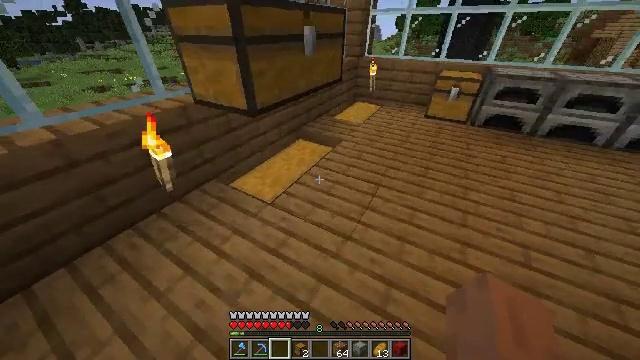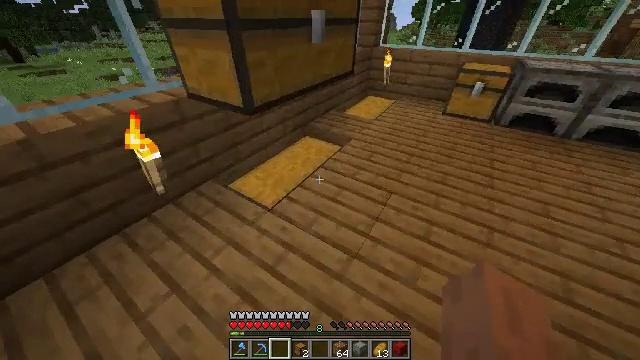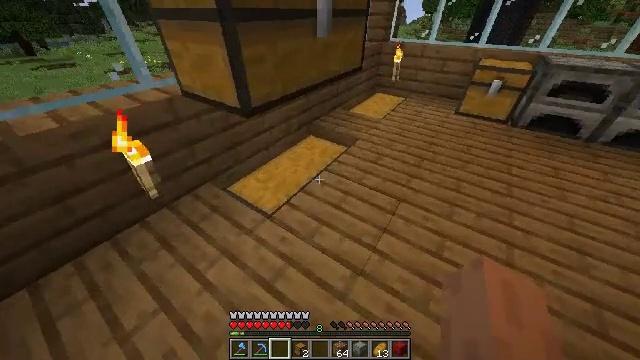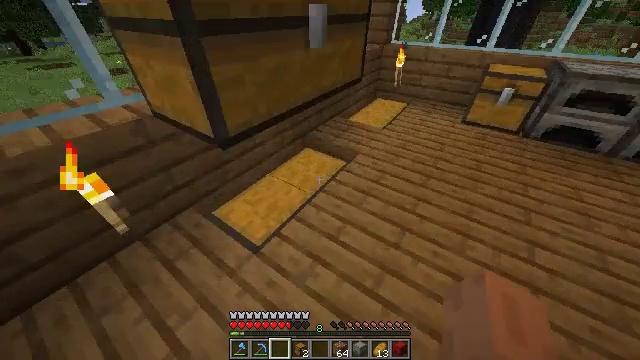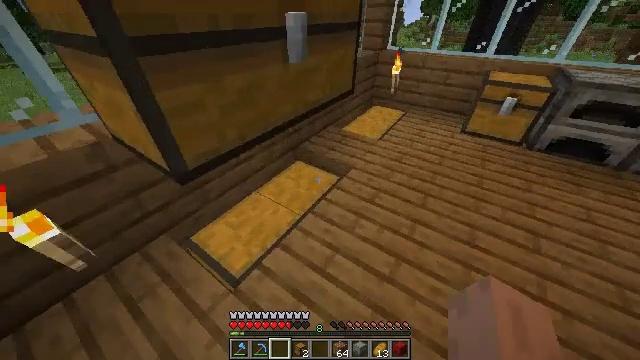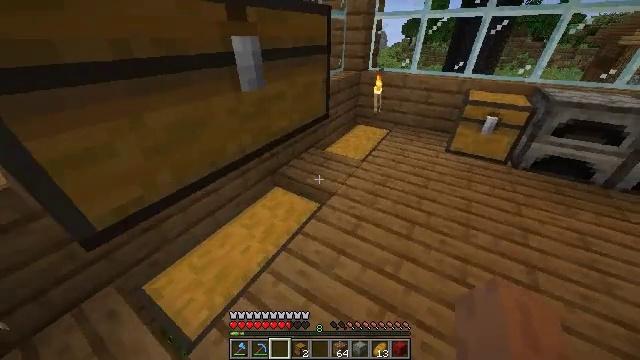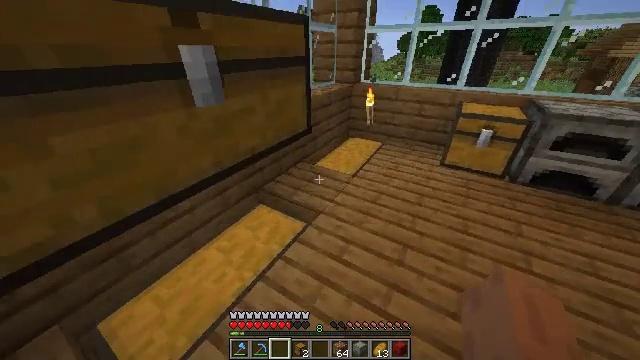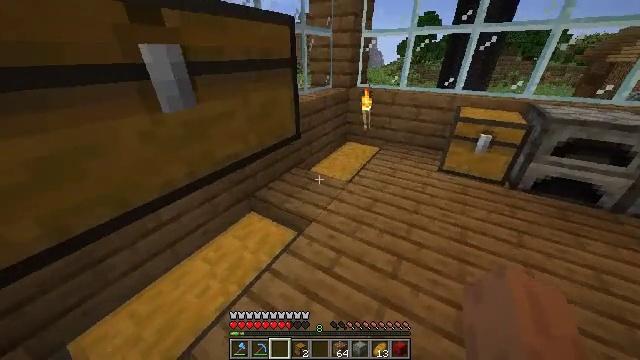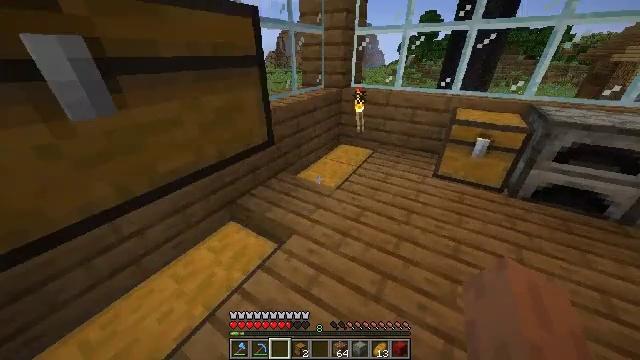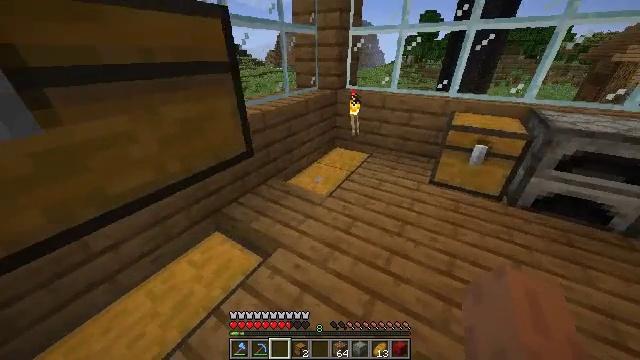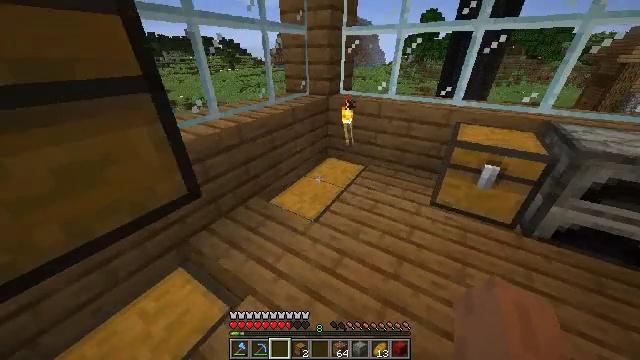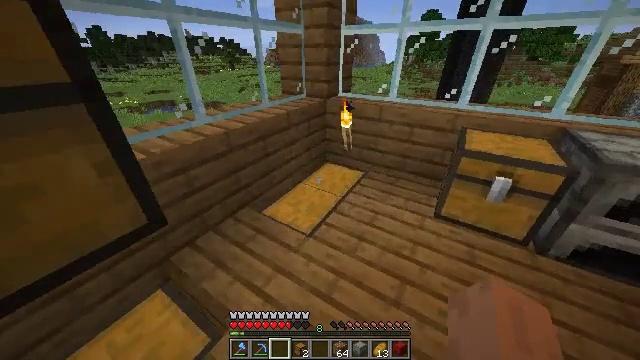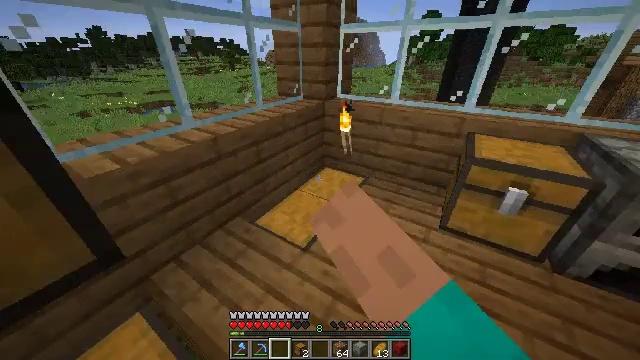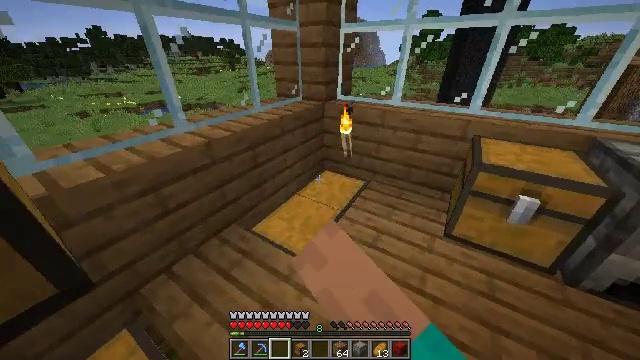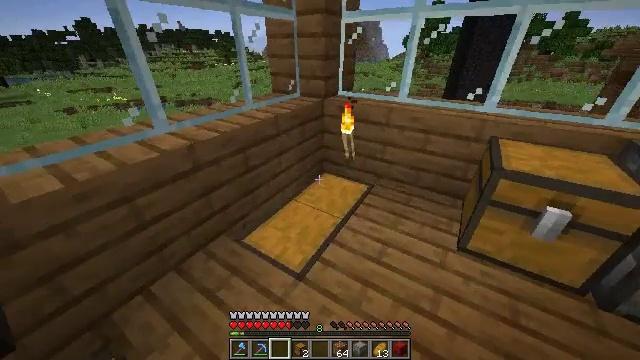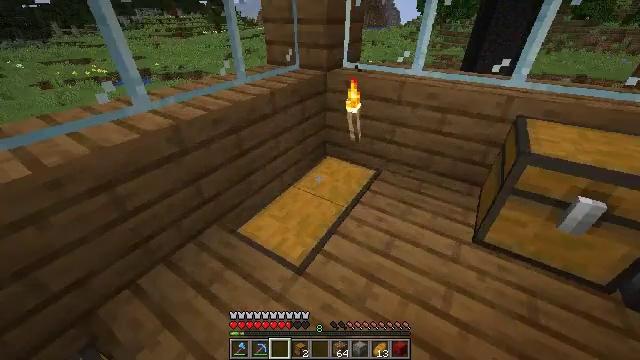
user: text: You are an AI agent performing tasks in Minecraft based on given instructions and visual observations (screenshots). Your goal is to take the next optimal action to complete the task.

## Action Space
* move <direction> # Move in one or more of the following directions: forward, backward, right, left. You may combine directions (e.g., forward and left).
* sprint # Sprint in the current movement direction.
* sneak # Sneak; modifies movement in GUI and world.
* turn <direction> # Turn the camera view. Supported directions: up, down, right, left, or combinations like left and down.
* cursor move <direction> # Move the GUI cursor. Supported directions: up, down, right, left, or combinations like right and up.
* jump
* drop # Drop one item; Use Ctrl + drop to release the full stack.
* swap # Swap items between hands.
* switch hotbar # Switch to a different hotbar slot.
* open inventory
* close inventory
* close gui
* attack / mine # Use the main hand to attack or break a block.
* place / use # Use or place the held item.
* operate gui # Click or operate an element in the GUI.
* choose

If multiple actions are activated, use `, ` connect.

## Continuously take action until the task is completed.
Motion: motion action
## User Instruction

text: Attack the spruce door to gather it.
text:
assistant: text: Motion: move forward, sprint, turn left and down
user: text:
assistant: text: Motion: move forward, sprint, turn left and down
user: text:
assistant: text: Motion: move forward and move right, sprint
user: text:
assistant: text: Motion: move forward and move right, sprint
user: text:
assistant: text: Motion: move forward and move right, sprint, turn right and up
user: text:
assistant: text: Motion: move forward and move right, sprint, turn up
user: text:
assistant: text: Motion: move forward and move right, sprint
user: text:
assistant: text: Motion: move forward and move right, sprint
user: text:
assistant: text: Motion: move forward, sprint
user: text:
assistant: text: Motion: move forward, sprint
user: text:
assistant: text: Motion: move forward, sprint, use / place
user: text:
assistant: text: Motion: move forward, sprint, use / place
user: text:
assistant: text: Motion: use / place
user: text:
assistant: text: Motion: use / place
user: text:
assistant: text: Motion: turn down
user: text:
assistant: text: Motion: cursor move down, open gui
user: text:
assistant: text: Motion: cursor move up
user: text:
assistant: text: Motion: cursor move up
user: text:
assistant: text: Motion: cursor move up
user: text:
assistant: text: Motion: no_op
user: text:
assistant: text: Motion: cursor move left
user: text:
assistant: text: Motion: cursor move left
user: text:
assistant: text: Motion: cursor move left and down
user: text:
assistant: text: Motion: turn left, close gui
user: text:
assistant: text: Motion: turn left and down
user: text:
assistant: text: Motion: turn left and down, use / place
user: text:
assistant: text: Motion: use / place
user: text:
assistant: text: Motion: turn left and up, use / place
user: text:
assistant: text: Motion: no_op
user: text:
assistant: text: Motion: no_op